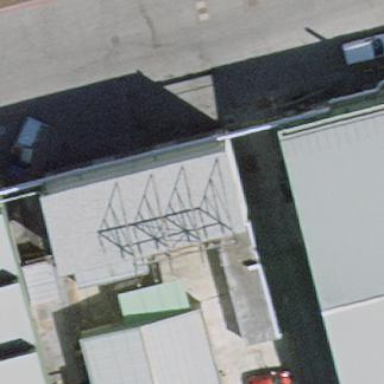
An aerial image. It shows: Industrial building.